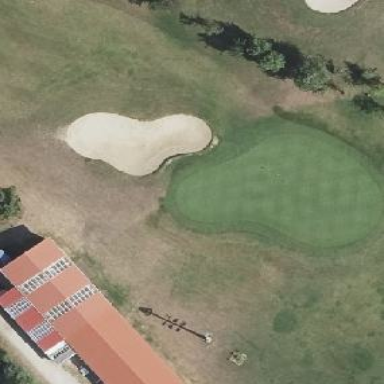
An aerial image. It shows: Golf green.